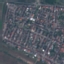
Land use / land cover class: Residential